Question: I created a local keystore with keytool using java and done ssl configuration in Apache Tomcat.
I have been installed certificate in my local machine, even added to the jre cacerts as a trustedentry.
opening through browser via https is working fine
But the problem is while trying to access through directory services.
'''
error: sun.security.validator.ValidatorException: PKIX path building failed: sun.security.provider.certpath.SunCertPathBuilderException: unable to find valid certification path to requested target
'''
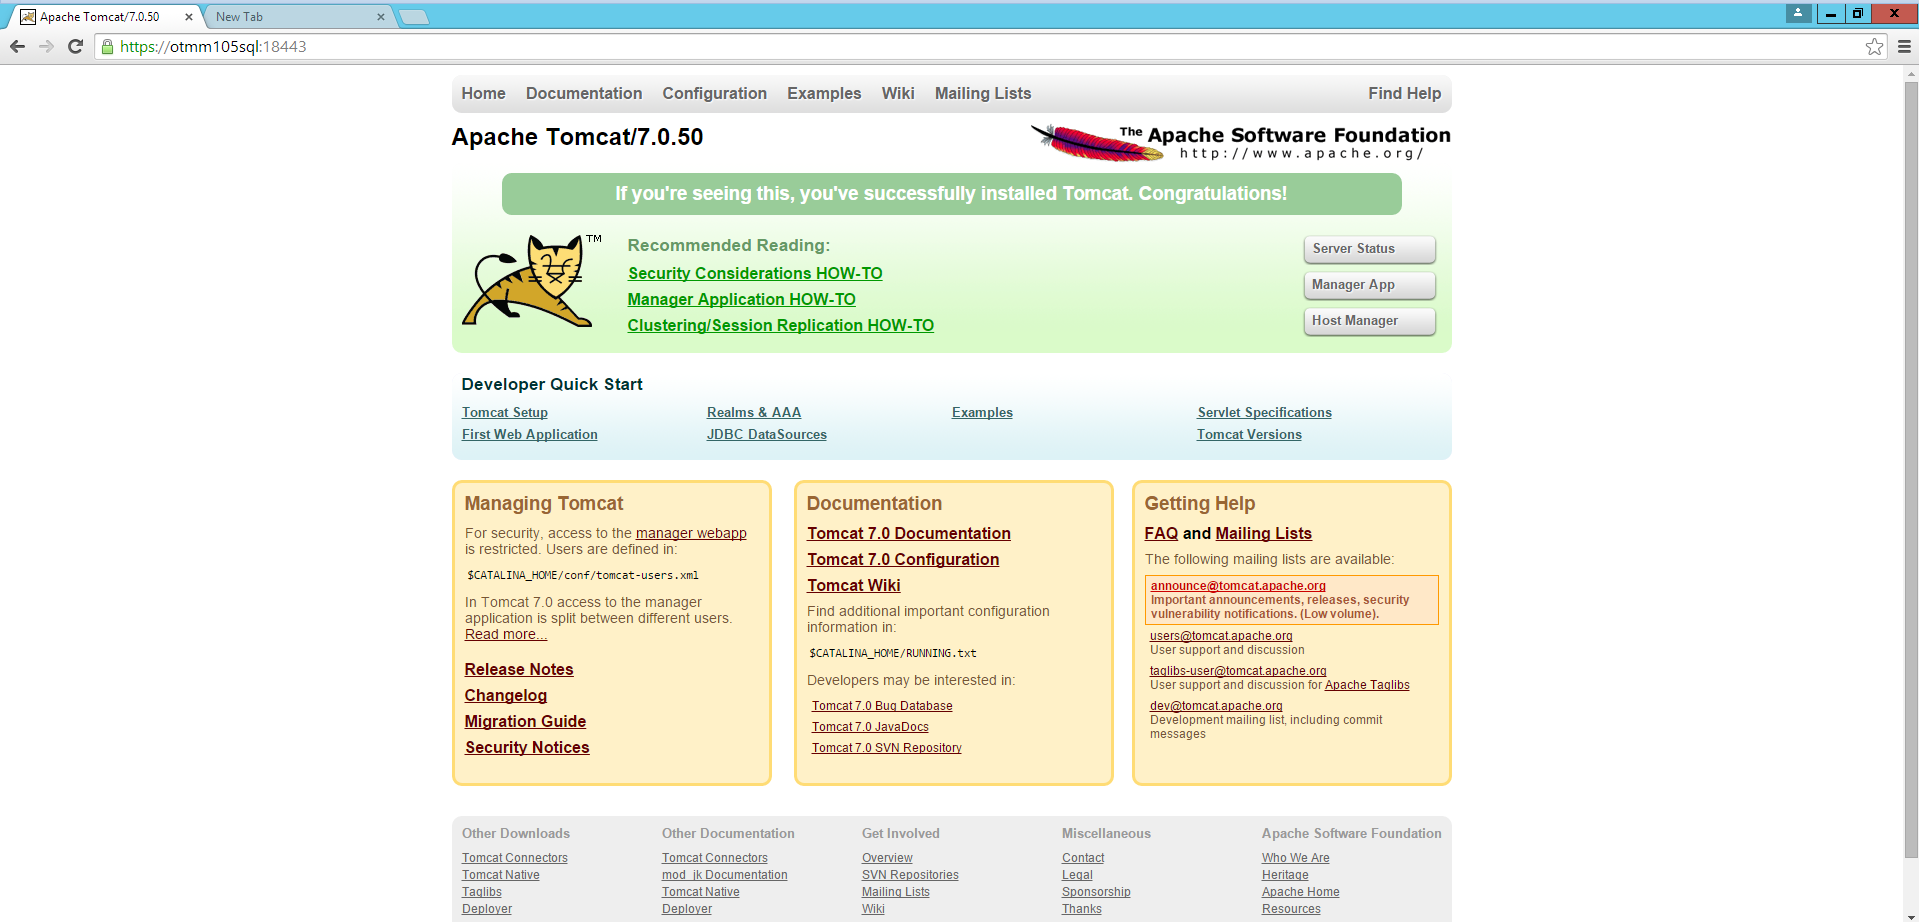
Answer: Finally I got the issue resolved by finding out the correct JRE and adding the certificate as trusted entry.
> Working with browser is fine since the browser knows that the
certificate is trusted but is dumb in this case. So, need to
add the certificate as trusted entry to the 'cacerts' keystore of the
correct JRE(When we have multiple JREs installed on our system).